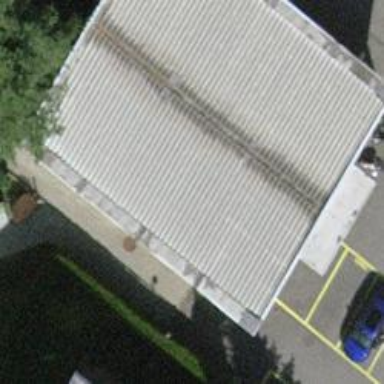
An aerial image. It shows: Car shop.